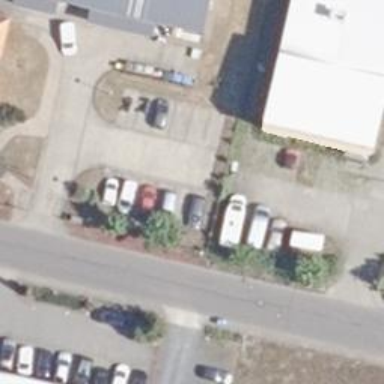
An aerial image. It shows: Parking aisle designated as service road.